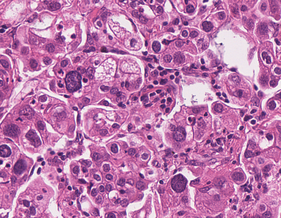
Tumor epithelial tissue: yes
Tumor-associated stroma tissue: yes
Normal tissue: no